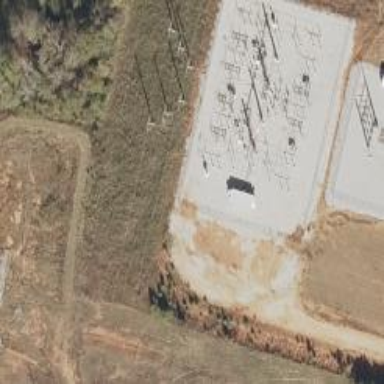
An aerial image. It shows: Substation for switching with surrounding fence.